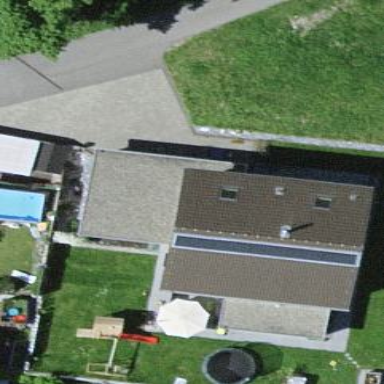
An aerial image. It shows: View of roof of building.